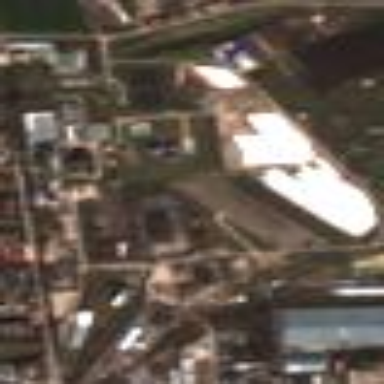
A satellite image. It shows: Industrial area with sugar refinery.